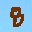
Label: 8